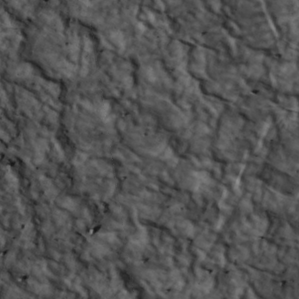
Label: non_frost